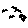
Label: bird